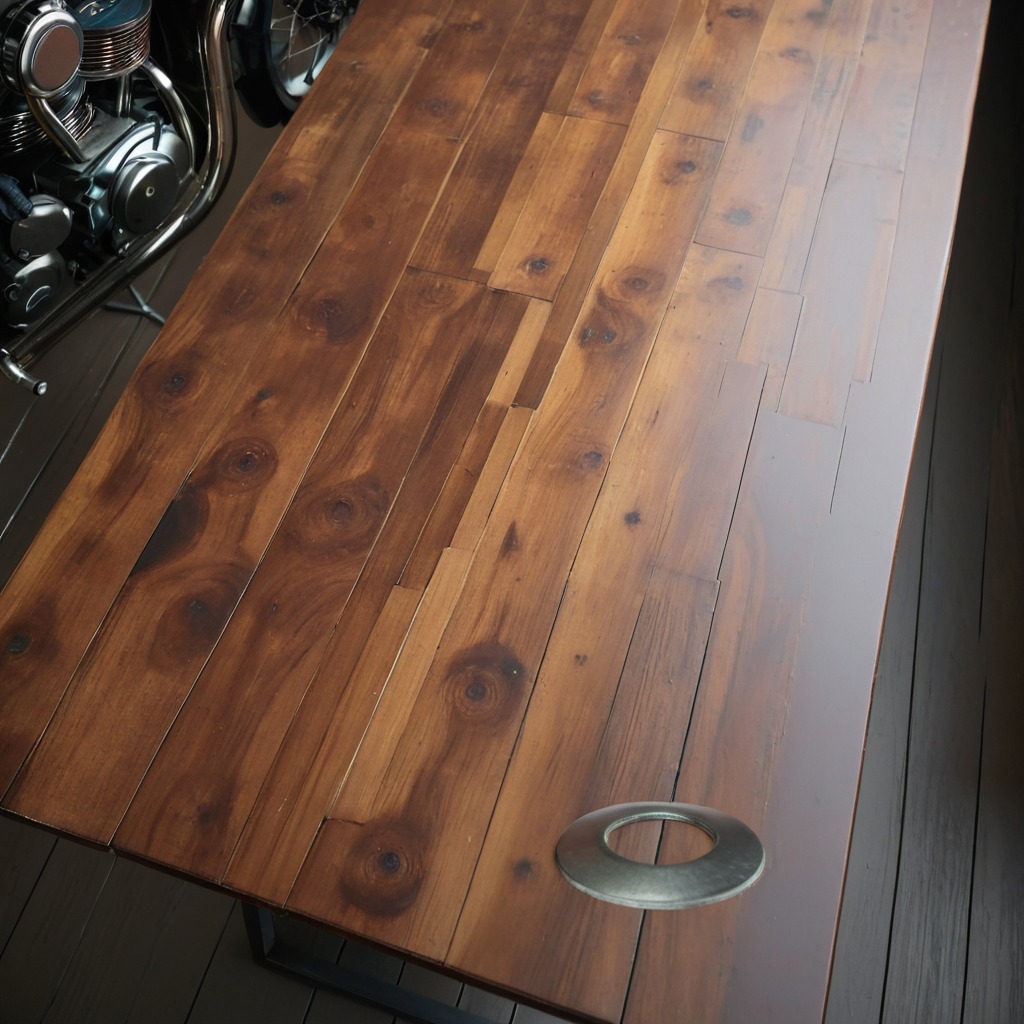
A flat metal washer lying on the oil-spilled wooden table in a vintage motorcycle garage.